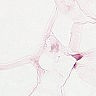
Metastatic tissue present: no